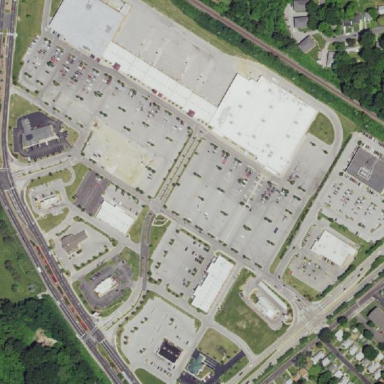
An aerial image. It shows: Retail area.